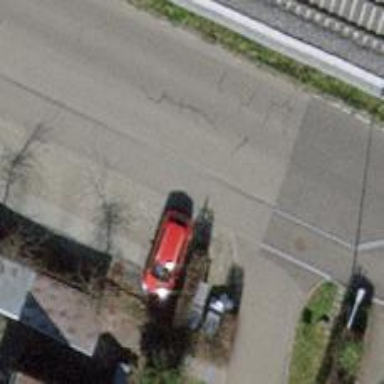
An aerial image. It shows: Car-sharing service available at this location.